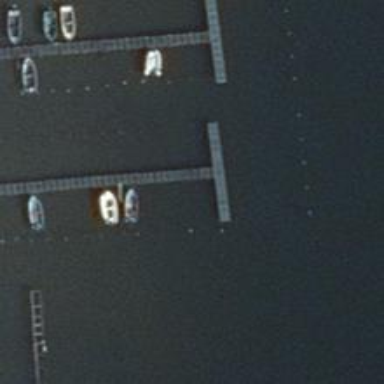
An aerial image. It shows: Pier with mooring facilities.